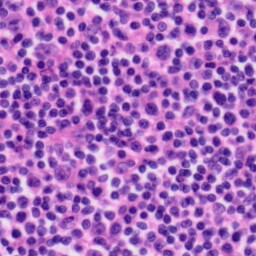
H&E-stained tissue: Tonsil